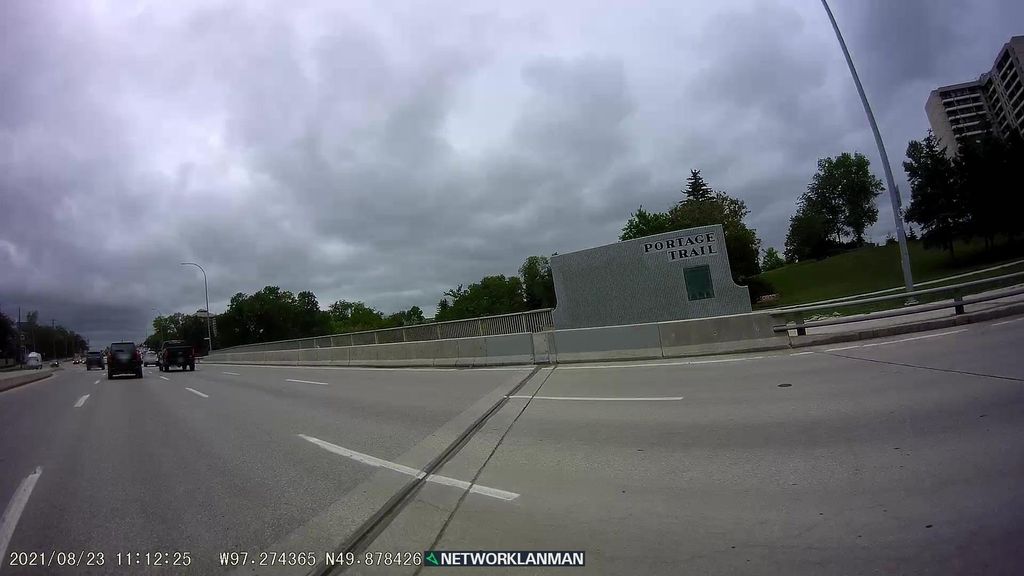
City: winnipeg